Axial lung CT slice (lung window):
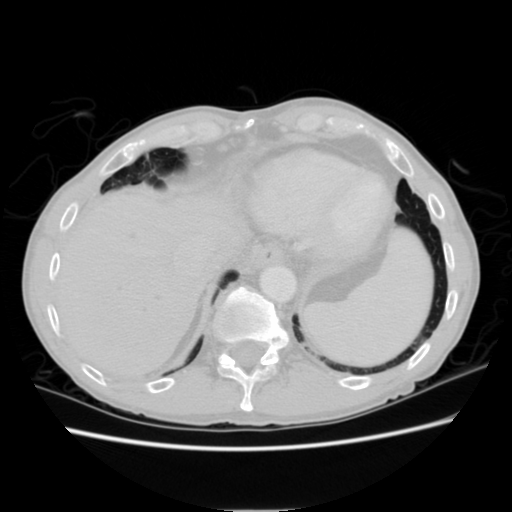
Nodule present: no